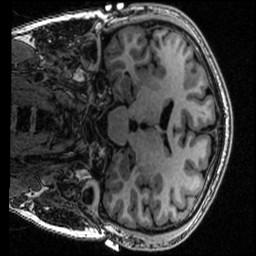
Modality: T1w
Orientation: coronal
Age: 22
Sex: male
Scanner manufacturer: siemens
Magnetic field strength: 3 T
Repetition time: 2.53 s
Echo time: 0.00126 s